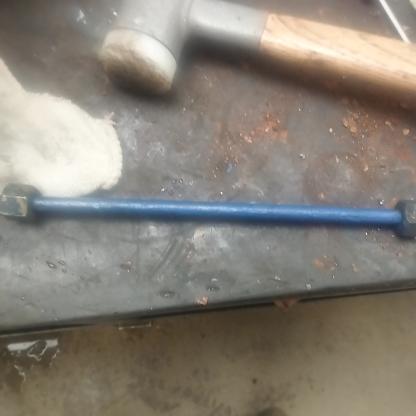
Klasa: inne